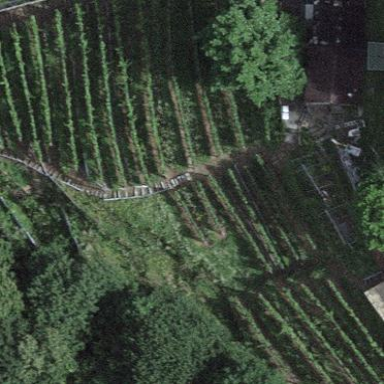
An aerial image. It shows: Vineyard with grape crops.